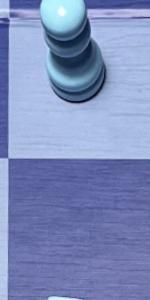
Label: Empty